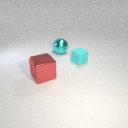
large cyan metal sphere to the right of large red metal cube